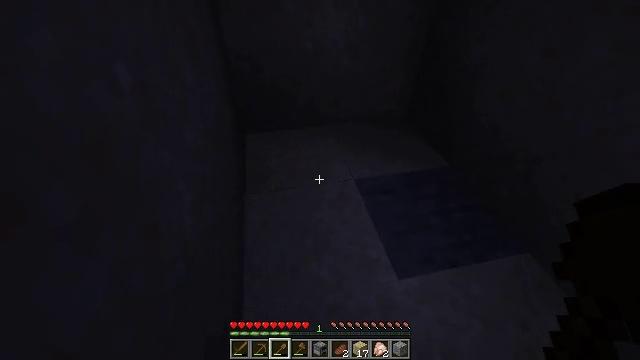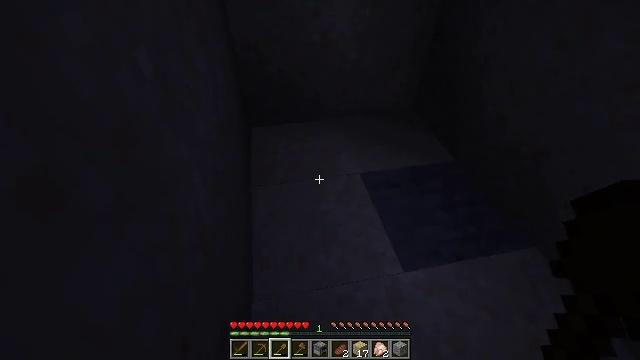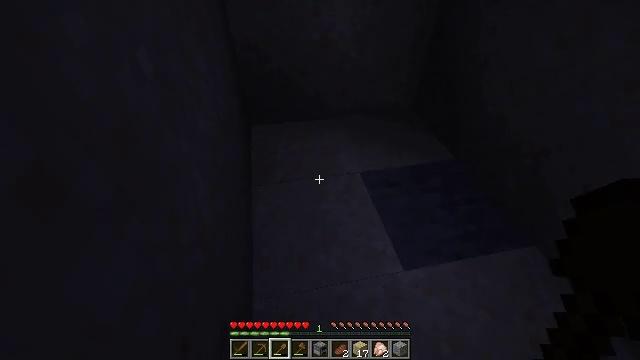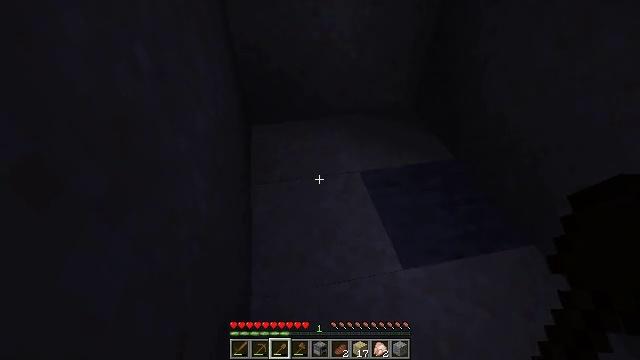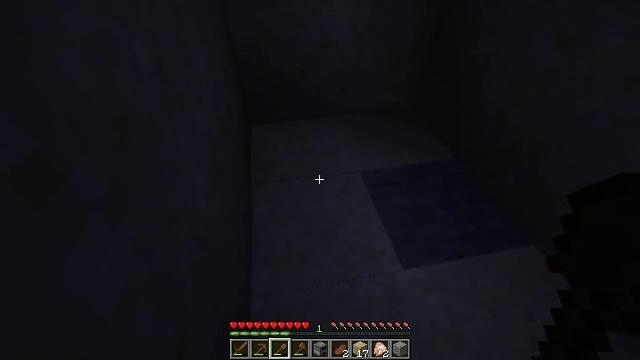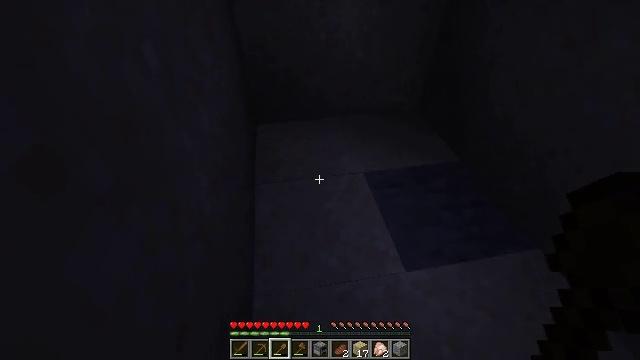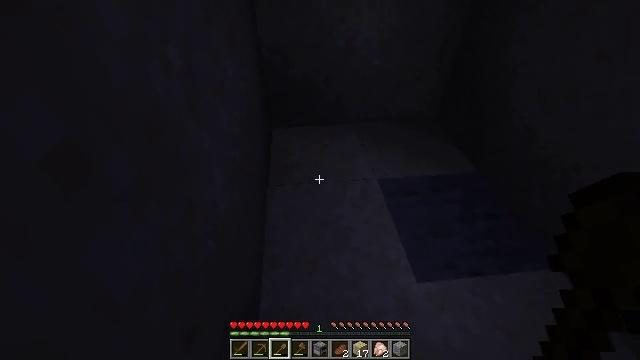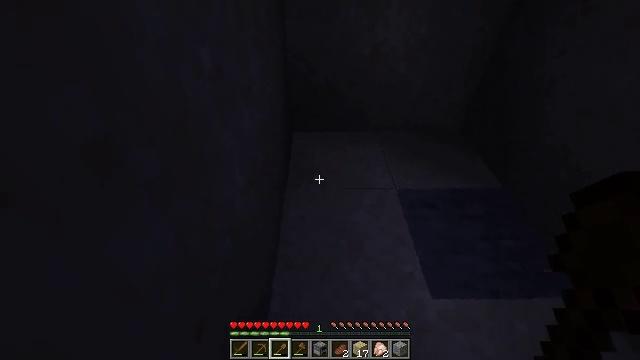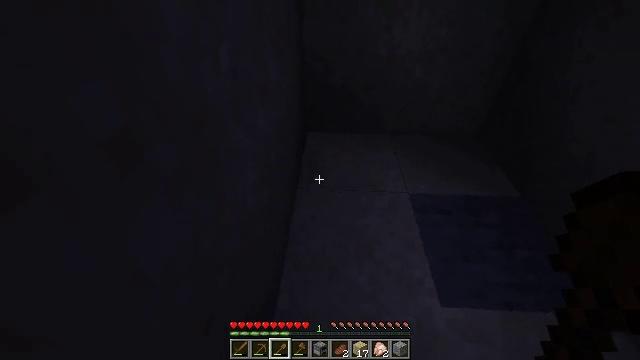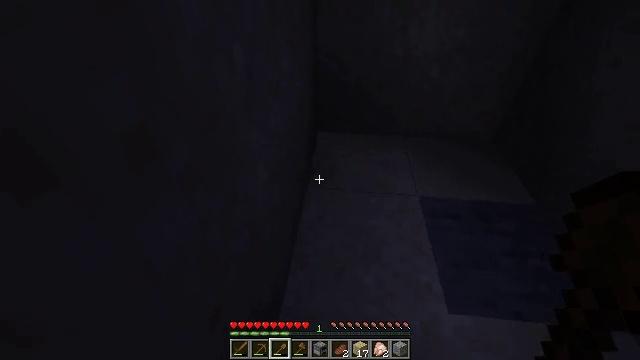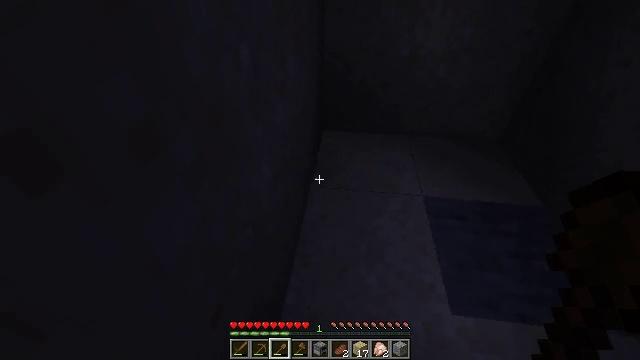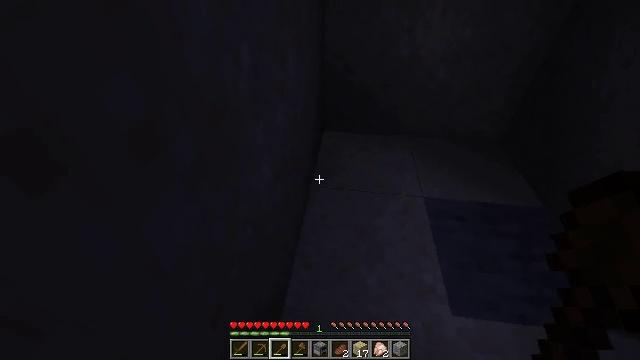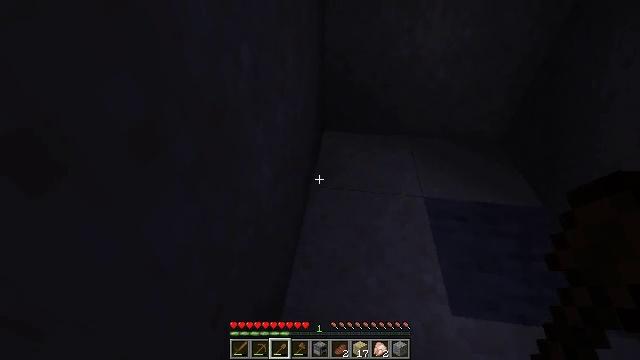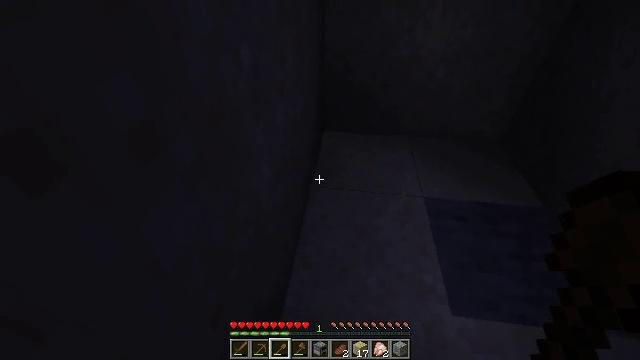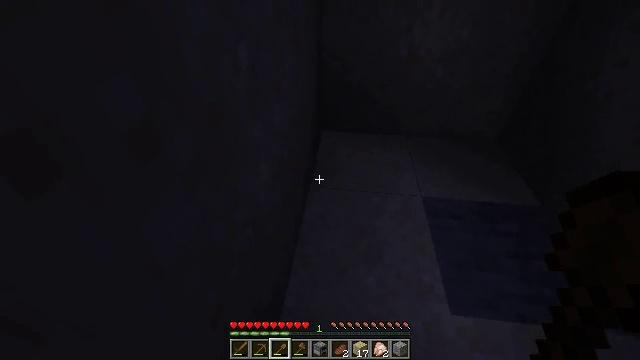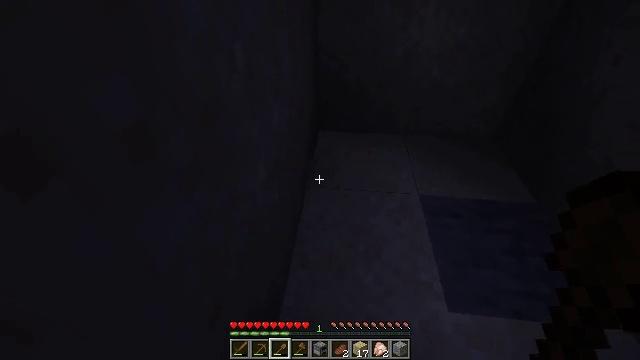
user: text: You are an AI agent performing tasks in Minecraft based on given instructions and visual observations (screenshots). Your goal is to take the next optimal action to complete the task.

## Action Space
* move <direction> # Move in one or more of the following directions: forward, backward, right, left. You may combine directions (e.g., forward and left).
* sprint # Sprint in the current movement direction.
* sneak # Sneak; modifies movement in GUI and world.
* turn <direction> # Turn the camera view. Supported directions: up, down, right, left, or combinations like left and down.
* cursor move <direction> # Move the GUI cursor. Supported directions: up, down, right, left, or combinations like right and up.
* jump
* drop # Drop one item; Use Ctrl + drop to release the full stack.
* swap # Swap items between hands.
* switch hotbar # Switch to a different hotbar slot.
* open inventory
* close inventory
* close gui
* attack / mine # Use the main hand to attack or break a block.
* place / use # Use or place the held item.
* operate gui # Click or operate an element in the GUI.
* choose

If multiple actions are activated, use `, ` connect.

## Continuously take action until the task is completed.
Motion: motion action
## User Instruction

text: Mine sand by the water.
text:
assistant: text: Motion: move back, turn down
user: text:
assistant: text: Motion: no_op
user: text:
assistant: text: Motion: no_op
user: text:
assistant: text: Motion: no_op
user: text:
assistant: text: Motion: turn left
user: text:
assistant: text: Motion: turn left and up
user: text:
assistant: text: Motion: turn left and up
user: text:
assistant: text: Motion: turn left
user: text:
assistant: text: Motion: turn left
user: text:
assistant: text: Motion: turn left
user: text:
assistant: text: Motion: no_op
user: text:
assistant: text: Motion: no_op
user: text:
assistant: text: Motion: no_op
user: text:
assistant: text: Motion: no_op
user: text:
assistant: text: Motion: no_op
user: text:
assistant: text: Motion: no_op
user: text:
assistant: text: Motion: no_op
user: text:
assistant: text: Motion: no_op
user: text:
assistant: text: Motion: no_op
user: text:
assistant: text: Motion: no_op
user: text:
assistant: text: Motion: open inventory
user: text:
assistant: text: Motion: open inventory
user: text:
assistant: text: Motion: open inventory
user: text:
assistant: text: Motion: open inventory
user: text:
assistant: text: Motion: open inventory
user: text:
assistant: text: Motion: no_op
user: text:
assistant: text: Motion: no_op
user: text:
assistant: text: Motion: no_op
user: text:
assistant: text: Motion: no_op
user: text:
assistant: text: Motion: no_op